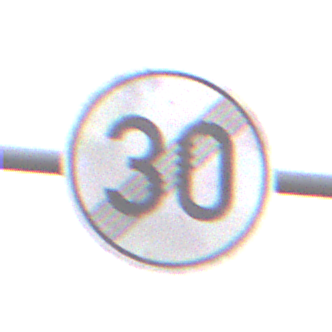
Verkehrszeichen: EndeGeschwindigkeit30
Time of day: Midday
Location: Outdoor (RoadRail)
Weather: Overcast
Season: NotSpecified
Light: Natural